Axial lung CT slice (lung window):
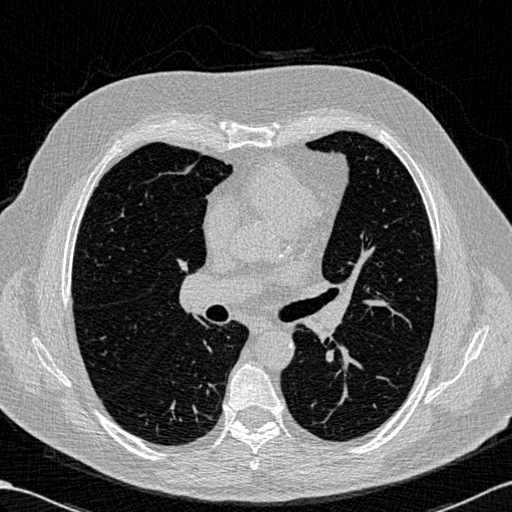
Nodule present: no